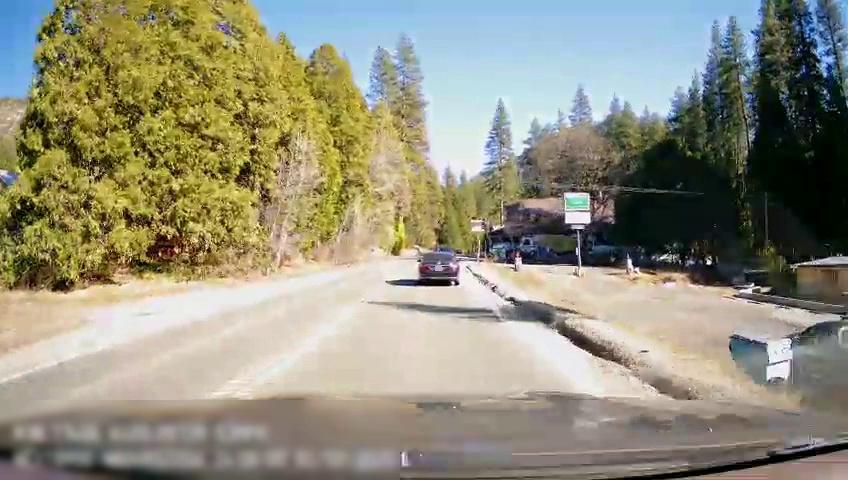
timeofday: Day
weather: Sunny
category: Drivable Space
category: Drivable Space
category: Vehicles | Car
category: Vehicles | Truck
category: Vehicles | Bus
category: Vehicles | Car
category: Lanes | Opposite Lane
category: Lanes | Current Lane